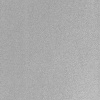
Atmospheric dust classification: dusty